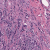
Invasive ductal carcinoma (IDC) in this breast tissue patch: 1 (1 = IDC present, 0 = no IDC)